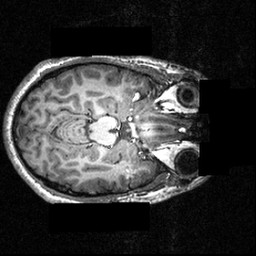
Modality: T1w
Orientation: axial
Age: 27
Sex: male
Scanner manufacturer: siemens
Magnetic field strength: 3.951 T
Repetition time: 1.5 s
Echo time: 0.00335 s